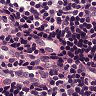
Metastatic tissue present: yes